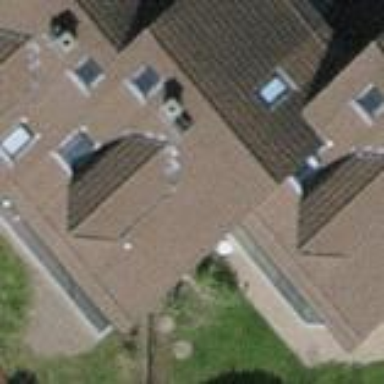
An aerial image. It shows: Semidetached house with gabled tile roof.